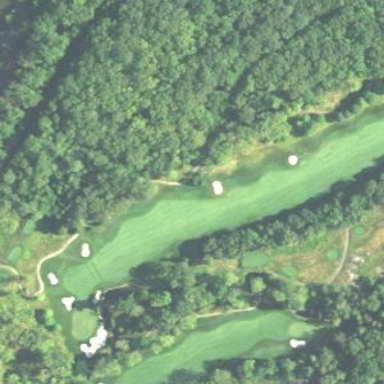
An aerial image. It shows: Meadow used as golf rough.